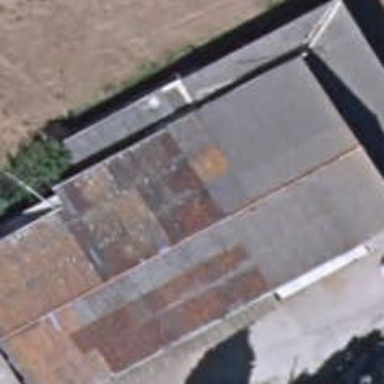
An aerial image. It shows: Farm shop located in building.